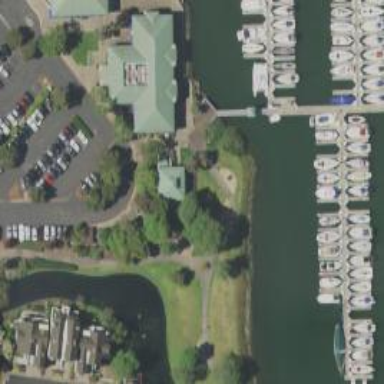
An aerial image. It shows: Marina on leisure land.